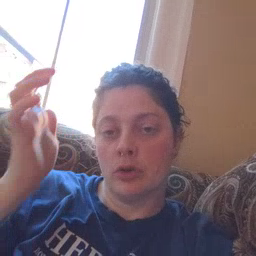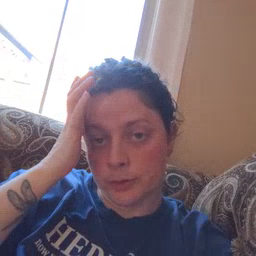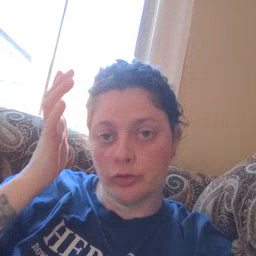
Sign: garbage